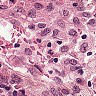
Metastatic tissue present: no